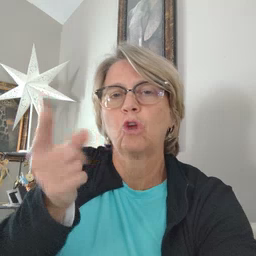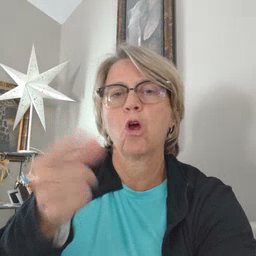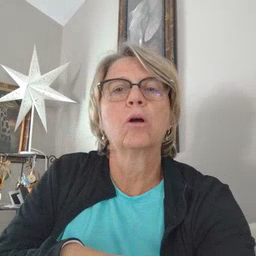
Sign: dog